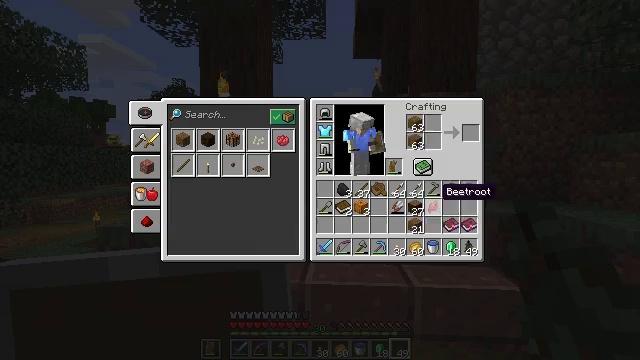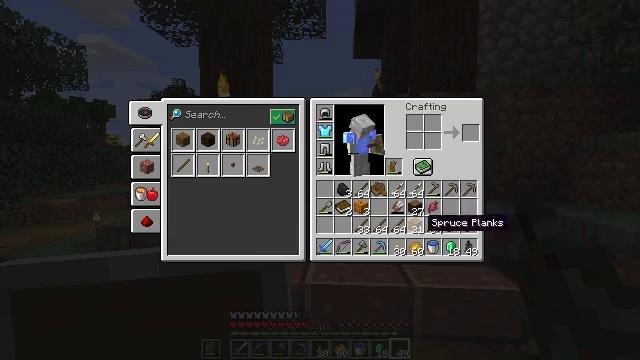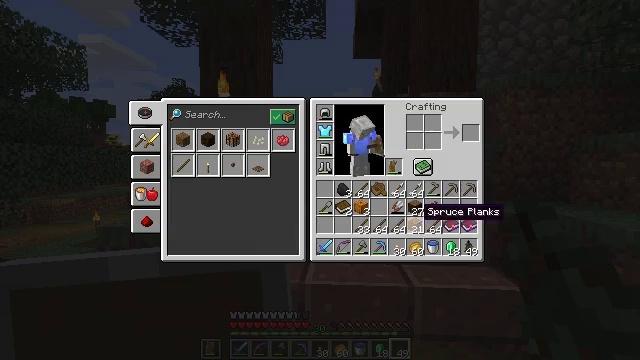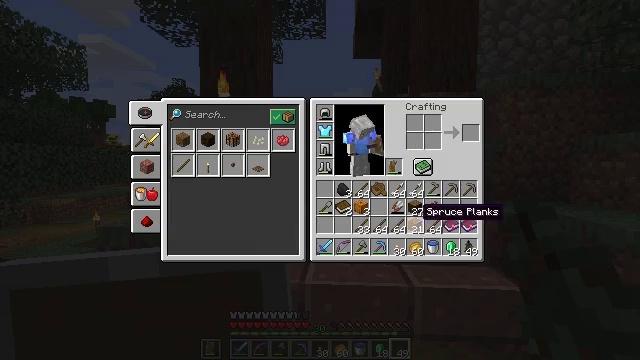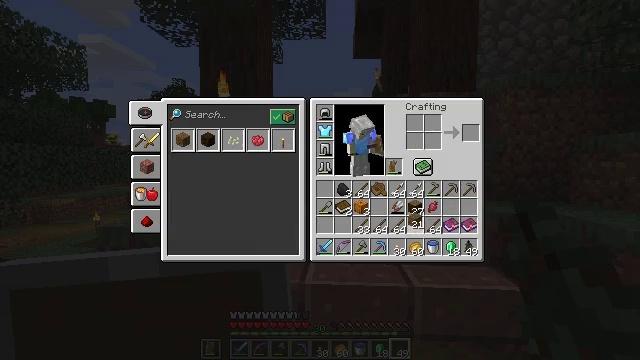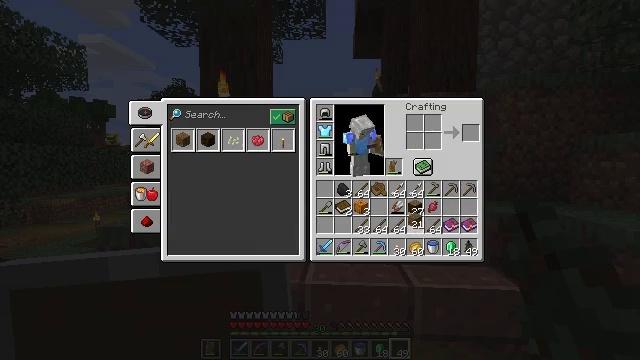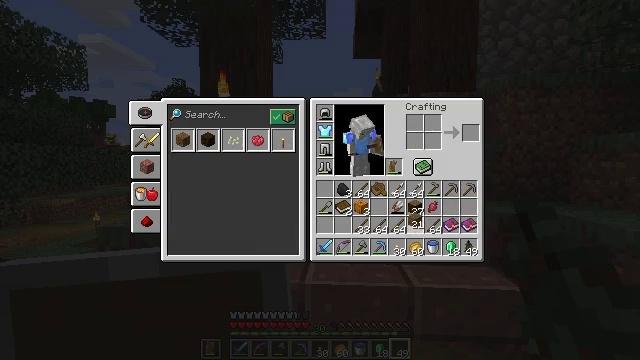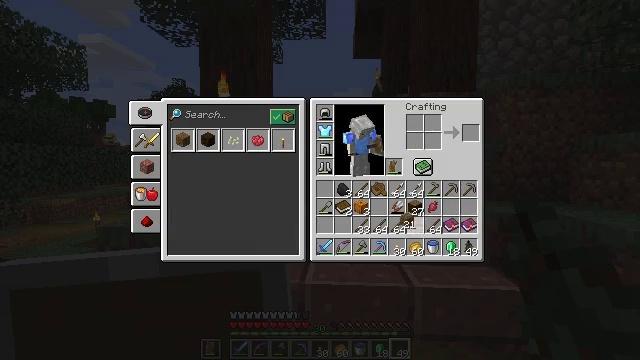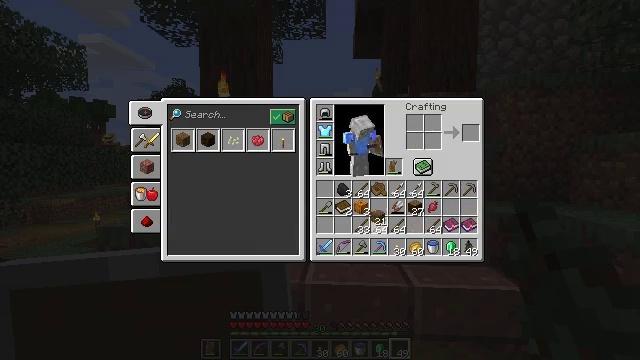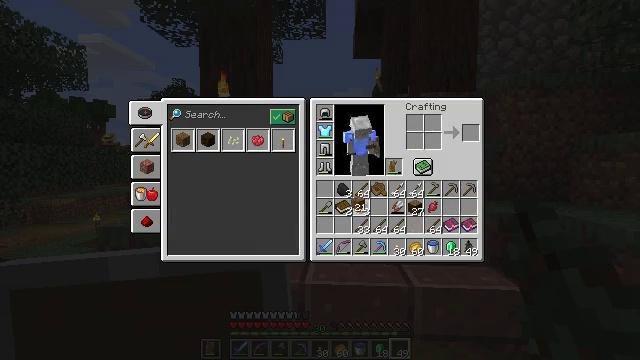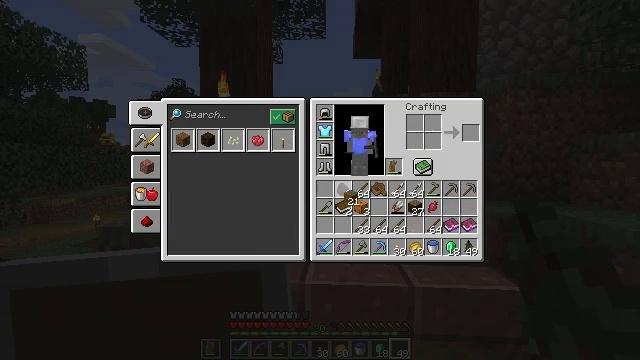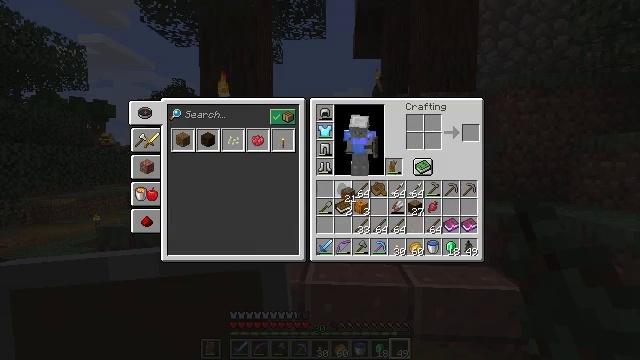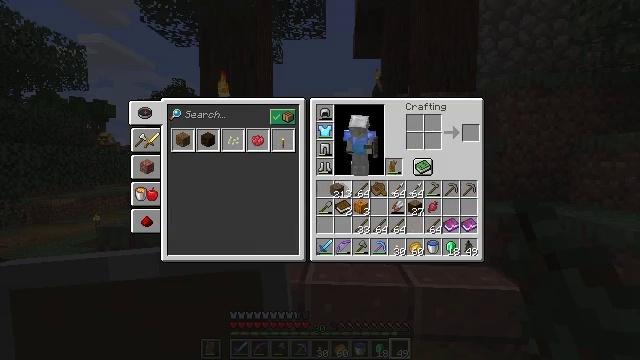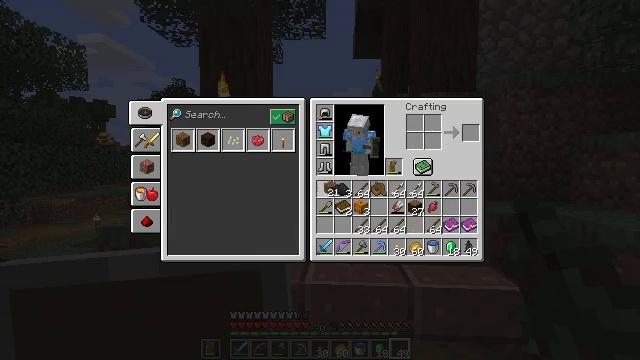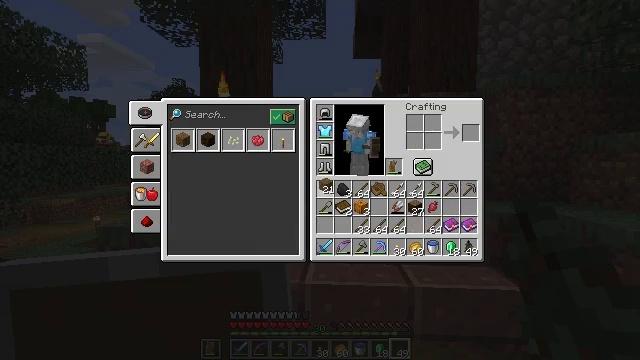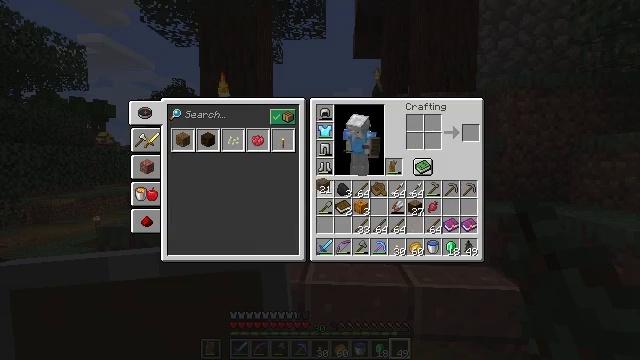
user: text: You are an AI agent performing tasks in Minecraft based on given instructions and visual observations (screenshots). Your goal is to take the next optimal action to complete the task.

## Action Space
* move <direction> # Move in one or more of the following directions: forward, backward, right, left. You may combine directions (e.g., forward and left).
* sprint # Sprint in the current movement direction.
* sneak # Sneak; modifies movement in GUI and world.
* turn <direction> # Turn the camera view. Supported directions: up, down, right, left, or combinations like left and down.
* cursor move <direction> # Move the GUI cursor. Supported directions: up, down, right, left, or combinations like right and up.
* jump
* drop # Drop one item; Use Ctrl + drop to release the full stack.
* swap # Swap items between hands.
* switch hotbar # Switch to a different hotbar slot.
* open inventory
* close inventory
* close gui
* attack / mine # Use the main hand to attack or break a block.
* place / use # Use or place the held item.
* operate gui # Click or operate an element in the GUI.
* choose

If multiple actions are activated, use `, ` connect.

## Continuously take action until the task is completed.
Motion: motion action
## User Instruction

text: Harvest beetroots from the farm.
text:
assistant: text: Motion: cursor move left and down, open gui
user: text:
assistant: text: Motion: cursor move up
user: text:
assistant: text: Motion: no_op
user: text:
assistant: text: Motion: operate gui
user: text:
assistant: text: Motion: operate gui
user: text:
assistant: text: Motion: no_op
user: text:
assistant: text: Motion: cursor move left
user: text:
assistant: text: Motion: cursor move left
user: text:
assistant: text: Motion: cursor move left and up
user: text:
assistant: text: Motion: no_op
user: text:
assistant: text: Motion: no_op
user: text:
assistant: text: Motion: cursor move left
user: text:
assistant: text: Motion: no_op
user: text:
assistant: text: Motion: no_op
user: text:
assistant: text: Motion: no_op
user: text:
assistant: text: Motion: no_op
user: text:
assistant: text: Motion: operate gui
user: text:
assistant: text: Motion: operate gui
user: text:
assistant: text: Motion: no_op
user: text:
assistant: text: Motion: no_op
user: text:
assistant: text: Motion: no_op
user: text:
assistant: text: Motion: no_op
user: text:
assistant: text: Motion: no_op
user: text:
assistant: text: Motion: close gui
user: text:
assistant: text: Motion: turn down
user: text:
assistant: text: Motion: move forward, turn down
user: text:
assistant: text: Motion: move forward, turn down
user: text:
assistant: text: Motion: move forward, sprint, turn down
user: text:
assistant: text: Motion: move forward, sprint
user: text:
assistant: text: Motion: move forward, sprint